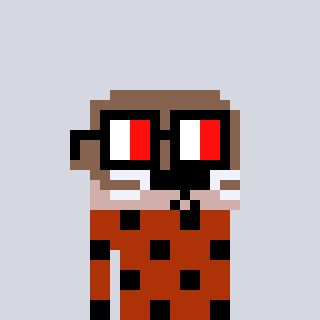
a pixel art character with square glasses with black frames and red eyes, a otter-shaped head and a hotbrown-colored body on a cool background